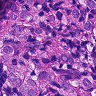
Metastatic tissue present: yes